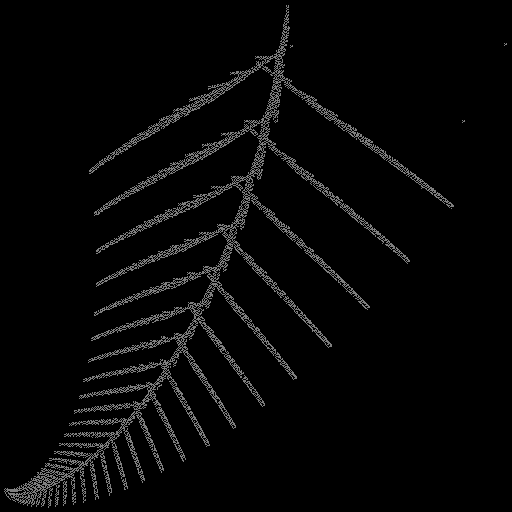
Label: deerfern